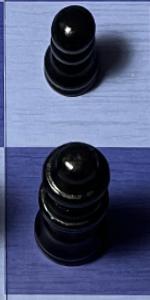
Label: Queen_Black